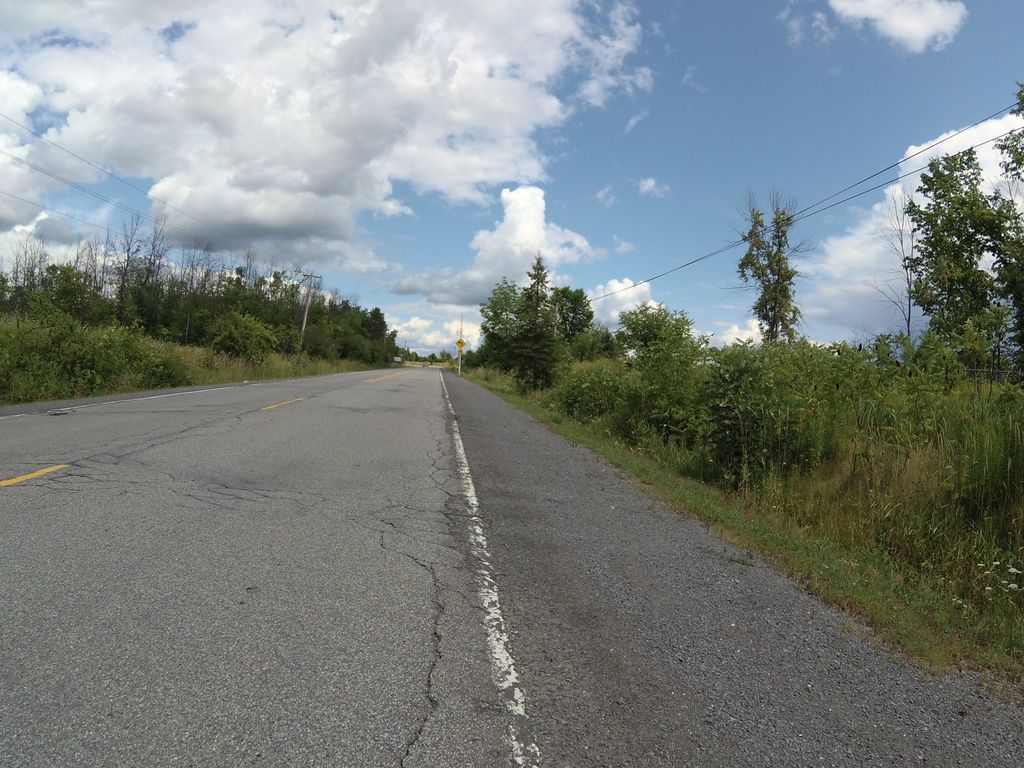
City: ottawa-gatineau